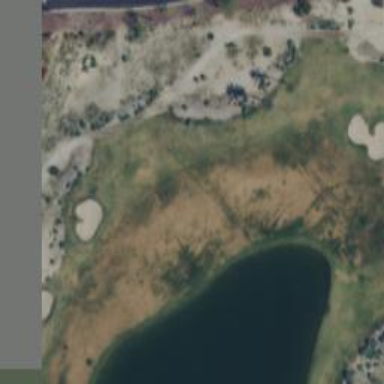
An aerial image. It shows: View of golf hole.